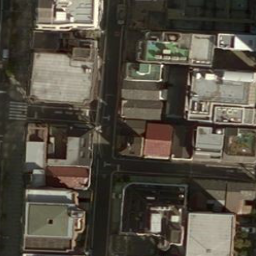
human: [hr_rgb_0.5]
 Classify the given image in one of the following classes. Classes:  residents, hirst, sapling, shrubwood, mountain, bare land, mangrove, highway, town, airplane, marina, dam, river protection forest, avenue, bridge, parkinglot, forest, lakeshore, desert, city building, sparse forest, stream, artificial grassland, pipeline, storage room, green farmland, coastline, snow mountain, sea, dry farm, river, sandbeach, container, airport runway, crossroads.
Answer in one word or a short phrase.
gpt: city building